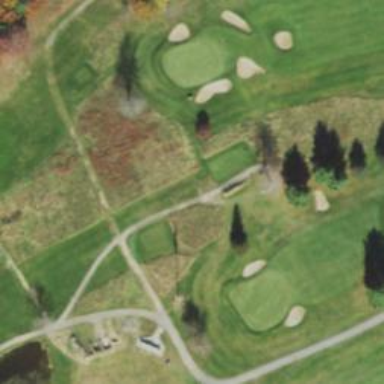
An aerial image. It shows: Service road used as golf cart path.